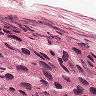
Metastatic tissue present: yes